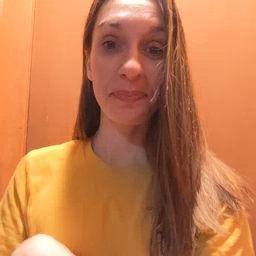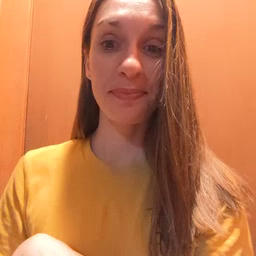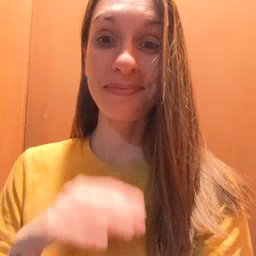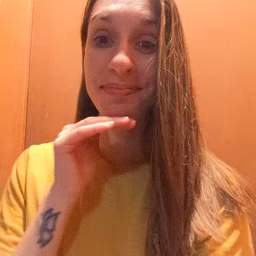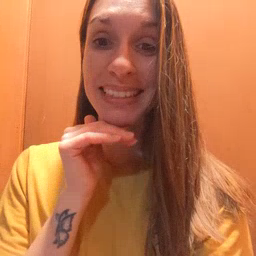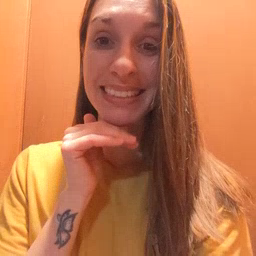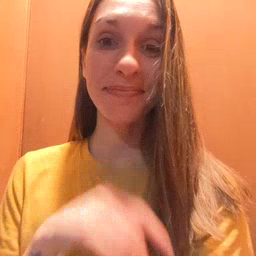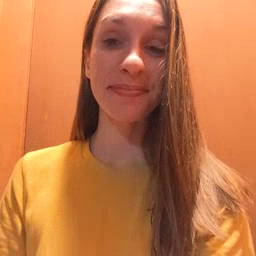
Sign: pig